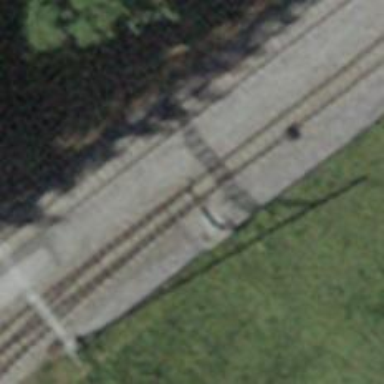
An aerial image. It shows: Railway switch.